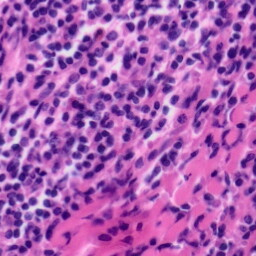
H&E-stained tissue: Tonsil